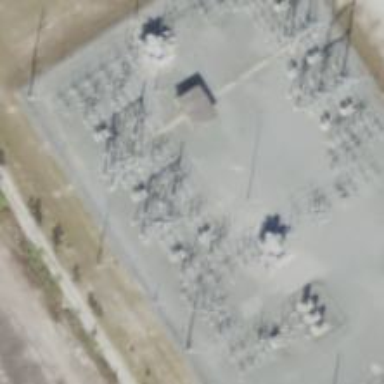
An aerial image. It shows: Outdoor power substation enclosed by fence. The substation operates at the transmission level.